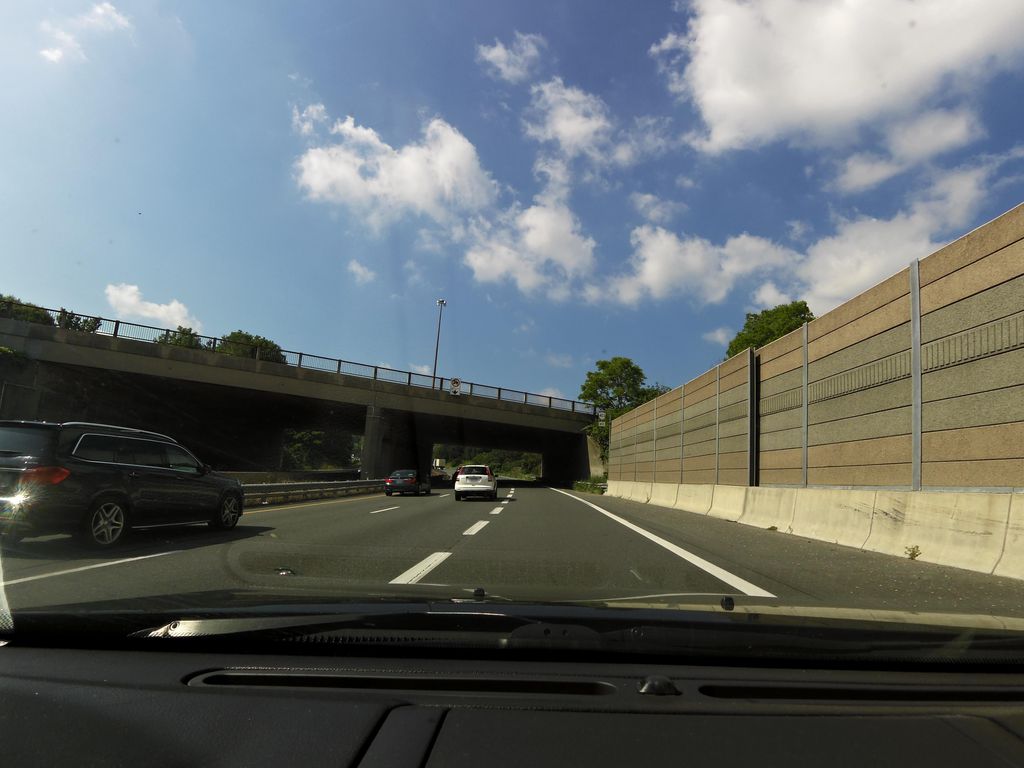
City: hamilton